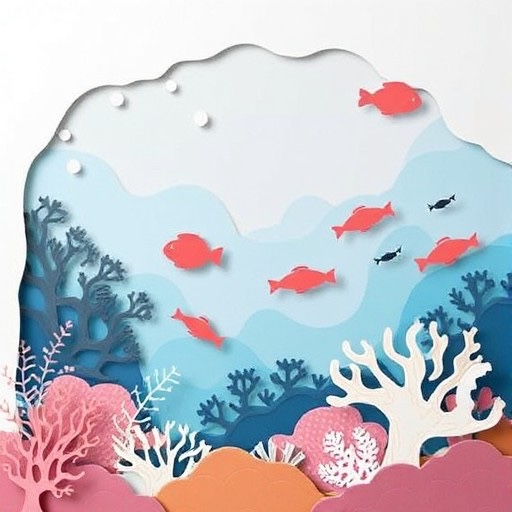
Category: Summer